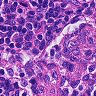
Metastatic tissue present: no